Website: apple
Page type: billing-address
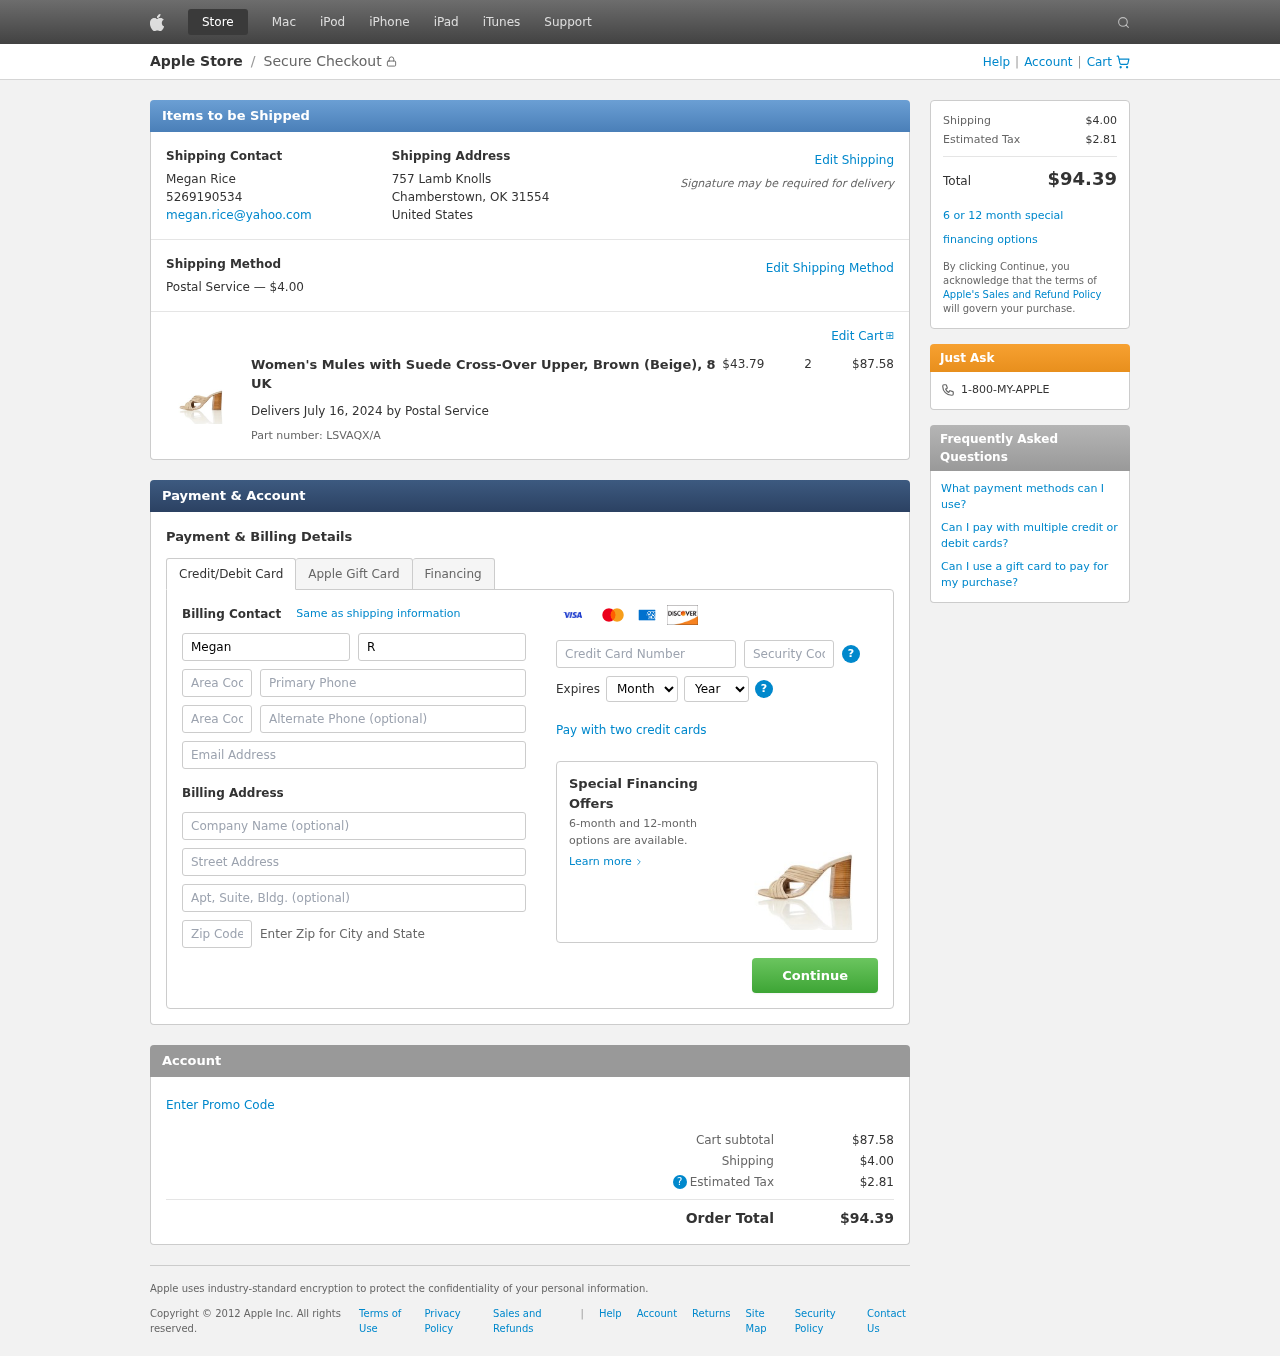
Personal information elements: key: PII_CARD_CVV
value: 653
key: PII_CARD_EXPIRY_MONTH
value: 03
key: PII_CARD_EXPIRY_YEAR
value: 26
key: PII_CARD_NUMBER
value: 4938 6551 3964 3944
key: PII_CITY_STATE_ZIP
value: Chamberstown, OK 31554
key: PII_COUNTRY
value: United States
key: PII_EMAIL
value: megan.rice@yahoo.com
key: PII_FIRSTNAME
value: Megan
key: PII_FULLNAME
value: Megan Rice
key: PII_LASTNAME
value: Rice
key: PII_PHONE
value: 5269190534
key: PII_PHONE_ALT
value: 7329171775
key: PII_PHONE_ALT_AREA
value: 732
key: PII_PHONE_AREA
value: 526
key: PII_POSTCODE2
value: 80471
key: PII_STREET
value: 757 Lamb Knolls
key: PII_STREET2
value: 2790 Mendoza Mountains Suite 110
Product elements: key: PRODUCT1_NAME
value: Women's Mules with Suede Cross-Over Upper, Brown (Beige), 8 UK
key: PRODUCT1_PRICE
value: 43.79
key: PRODUCT1_QUANTITY
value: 2
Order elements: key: ORDER_SHIPPING_COST
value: $4.00
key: ORDER_SUBTOTAL
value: $87.58
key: ORDER_DELIVERY_DATE
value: July 16, 2024
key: ORDER_PART_NUMBER
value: LSVAQX/A
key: ORDER_TAX
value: $2.81
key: ORDER_TOTAL
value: $94.39